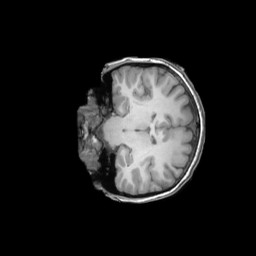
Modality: T1w
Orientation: coronal
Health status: ill
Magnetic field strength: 3 T